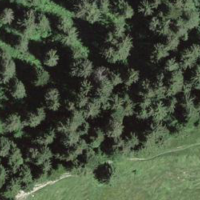
EUNIS habitat code: 43
Species observed at this site:
Colchicum autumnale